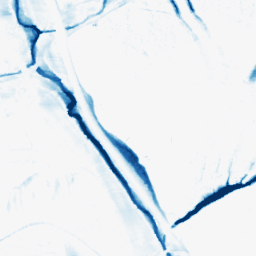
Category: morphological
Decomposition family: morphological_ellipse
Decomposition parameters: operation: closing
width: 10
height: 30
Upsampling method: bilinear
Upsampling parameters: scale: 8
Upsampling scale: 8